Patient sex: F
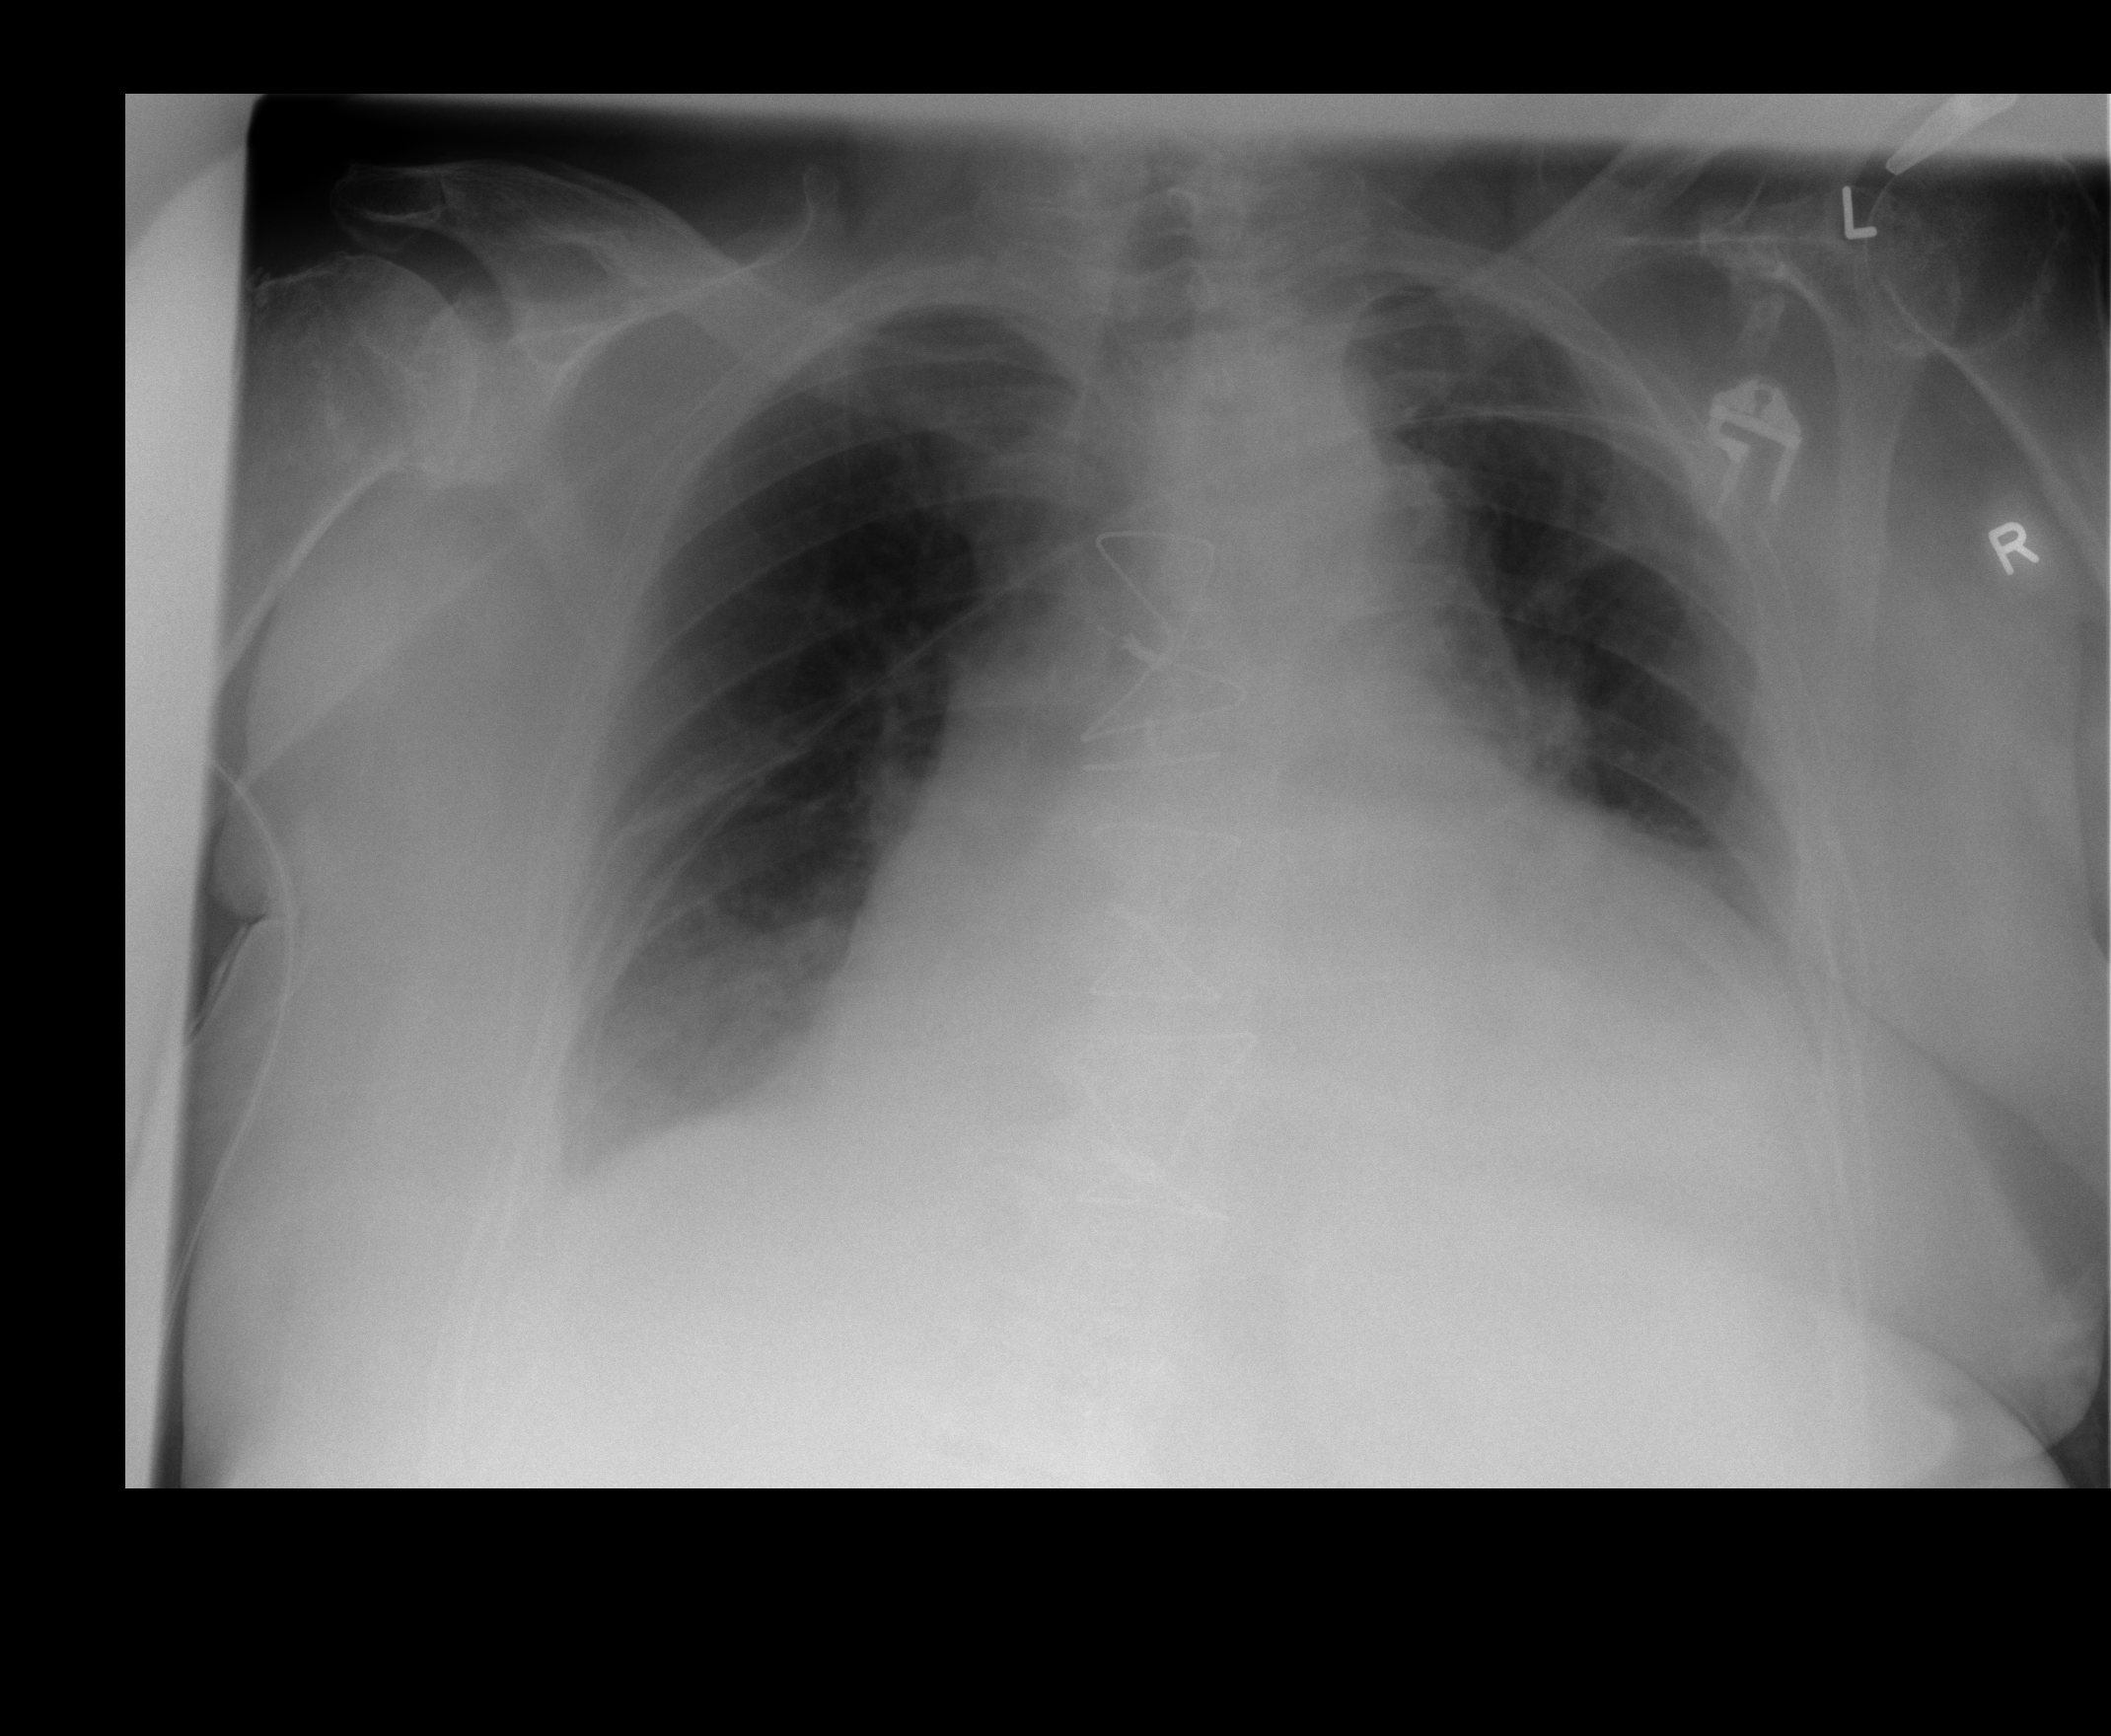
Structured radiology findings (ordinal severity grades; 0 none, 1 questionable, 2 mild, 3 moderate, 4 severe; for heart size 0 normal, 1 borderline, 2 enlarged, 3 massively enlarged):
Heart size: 3
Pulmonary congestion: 1
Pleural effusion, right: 2
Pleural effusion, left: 2
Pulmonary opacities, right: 1
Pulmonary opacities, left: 0
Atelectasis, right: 2
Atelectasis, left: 2